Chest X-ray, PA view. Patient: 55 years old, sex M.
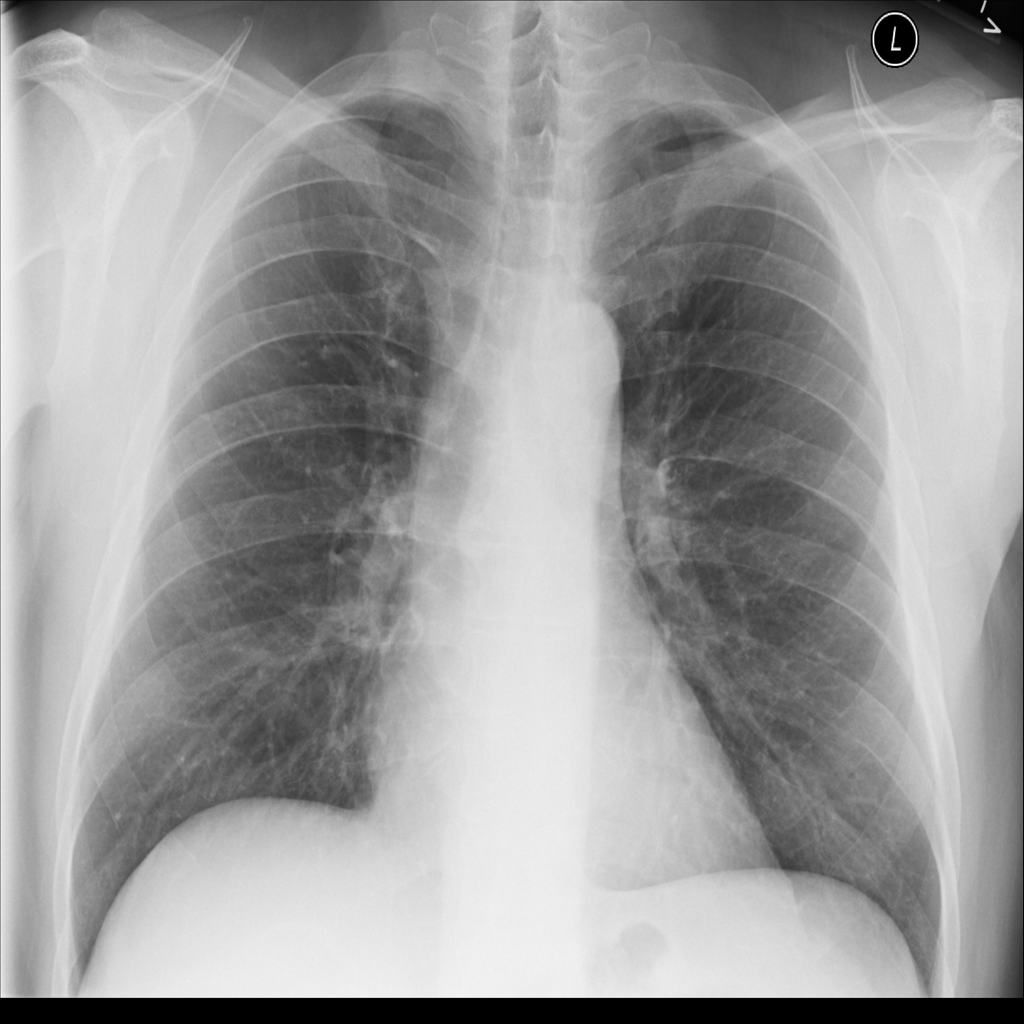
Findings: No Finding